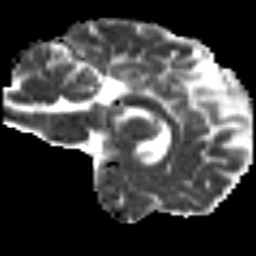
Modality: MD
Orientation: sagittal
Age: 31
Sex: female
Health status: ill
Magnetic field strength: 3 T
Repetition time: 9 s
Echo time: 0.093 s